Aerial crown-view tile of a tropical tree (Barro Colorado Island, Panama), acquired 20241112:
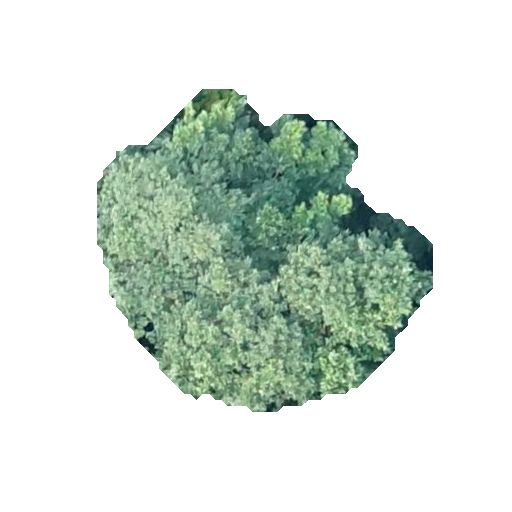
Species: Hieronyma alchorneoides
GBIF accepted scientific name: Hieronyma alchorneoides
Crown area: 116.455 m²